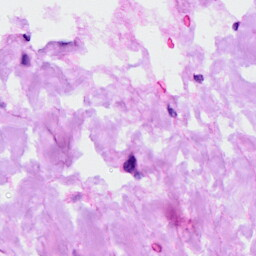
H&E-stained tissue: Ovarian